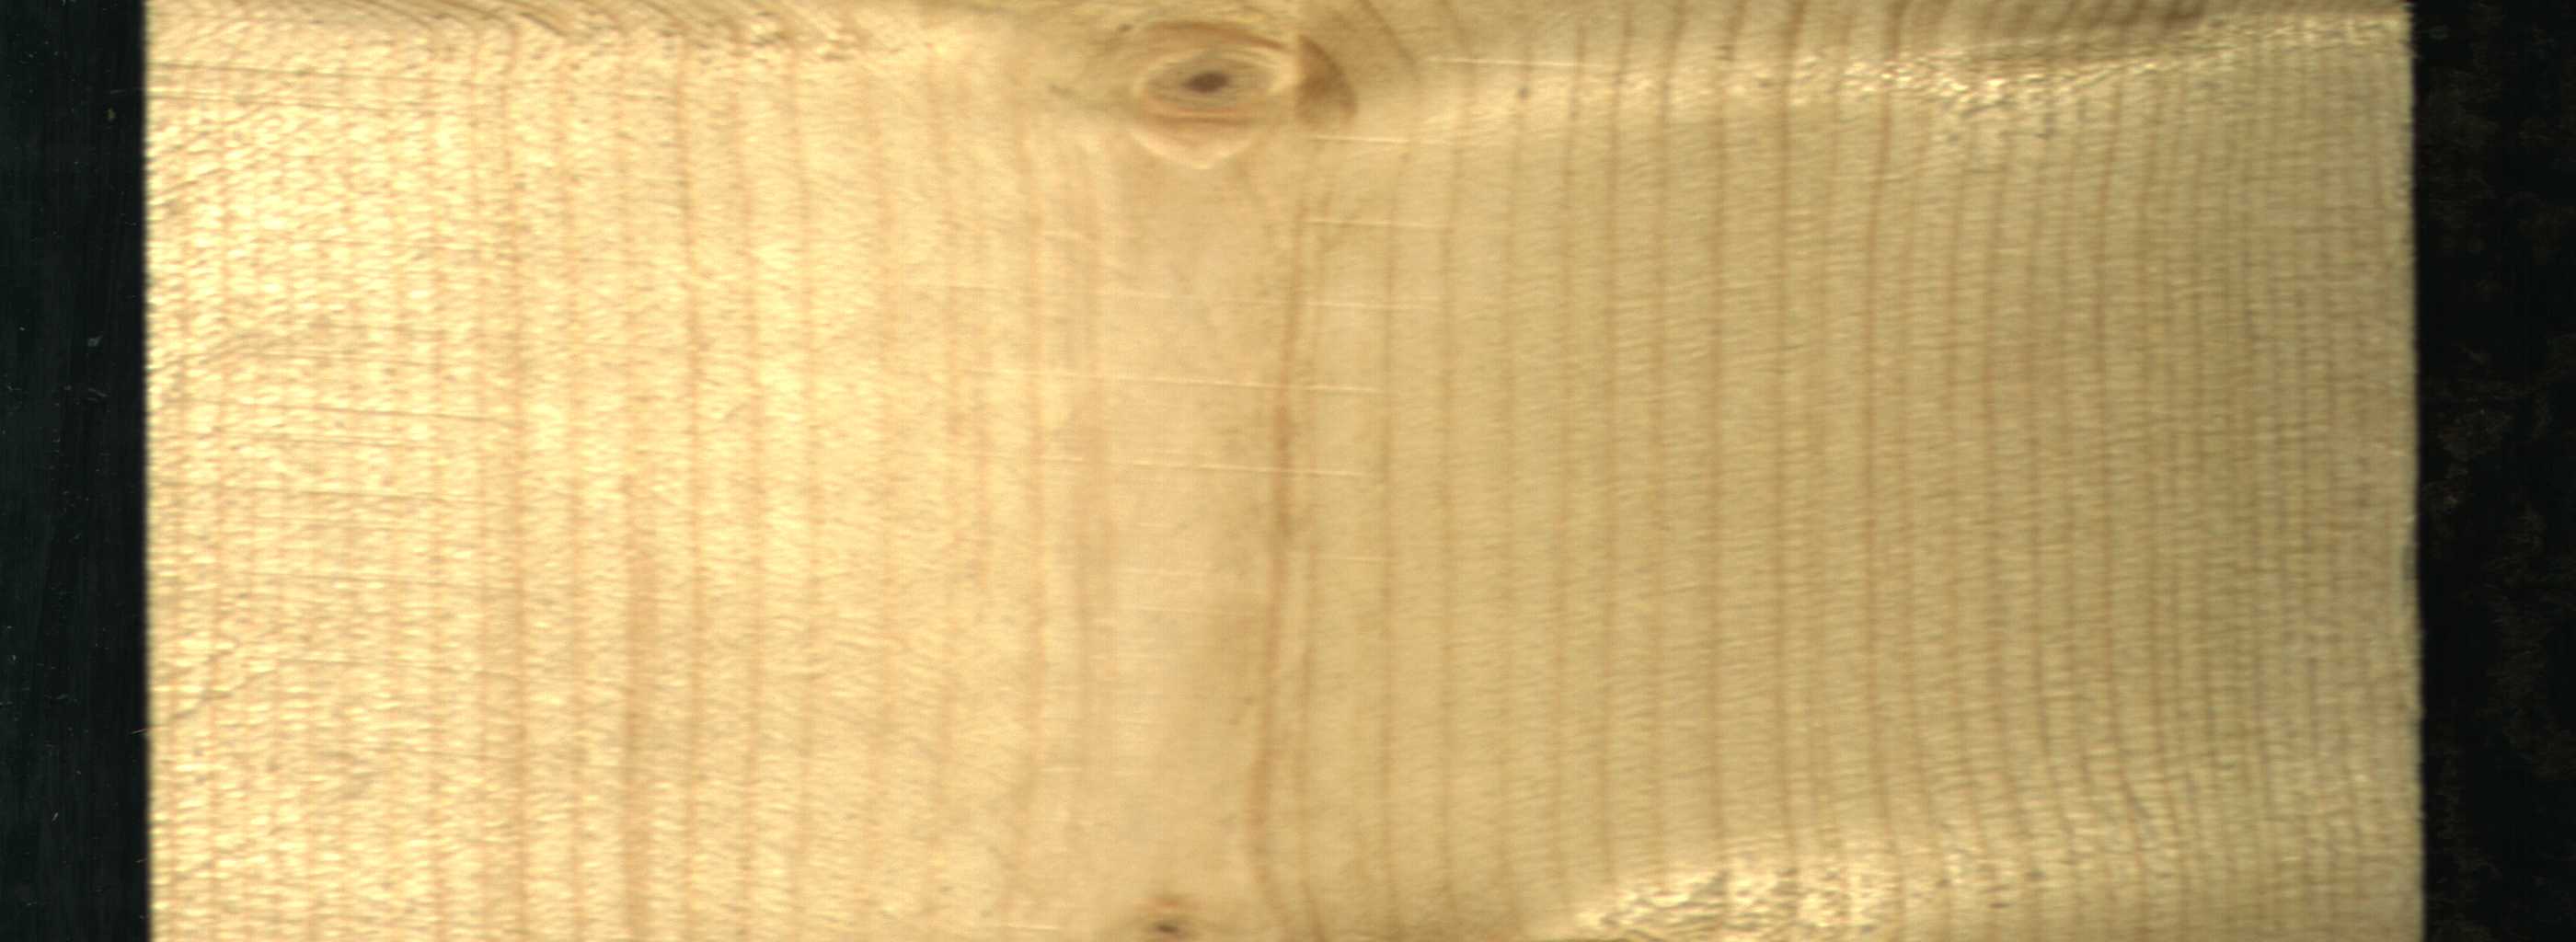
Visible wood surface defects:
Live_Knot